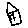
Label: house